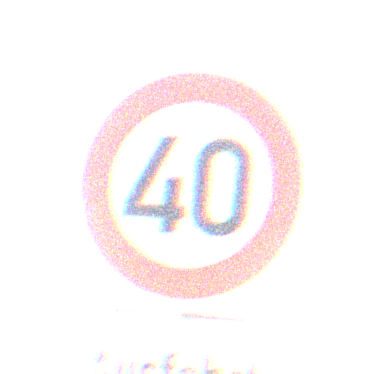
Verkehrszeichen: Geschwindigkeit40
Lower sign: HinweiseAufGefahrenDurchVerbaleAngabe5
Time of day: MorningAfternoon
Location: Outdoor (RoadRail)
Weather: PartlyCloudy
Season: NotSpecified
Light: Natural